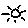
Label: sun